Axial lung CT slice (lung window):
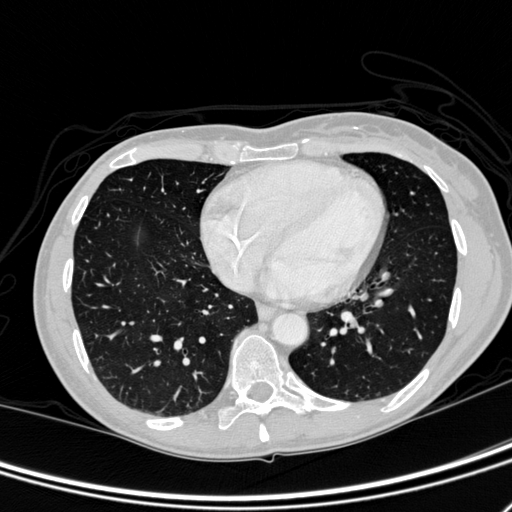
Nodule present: no